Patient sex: F
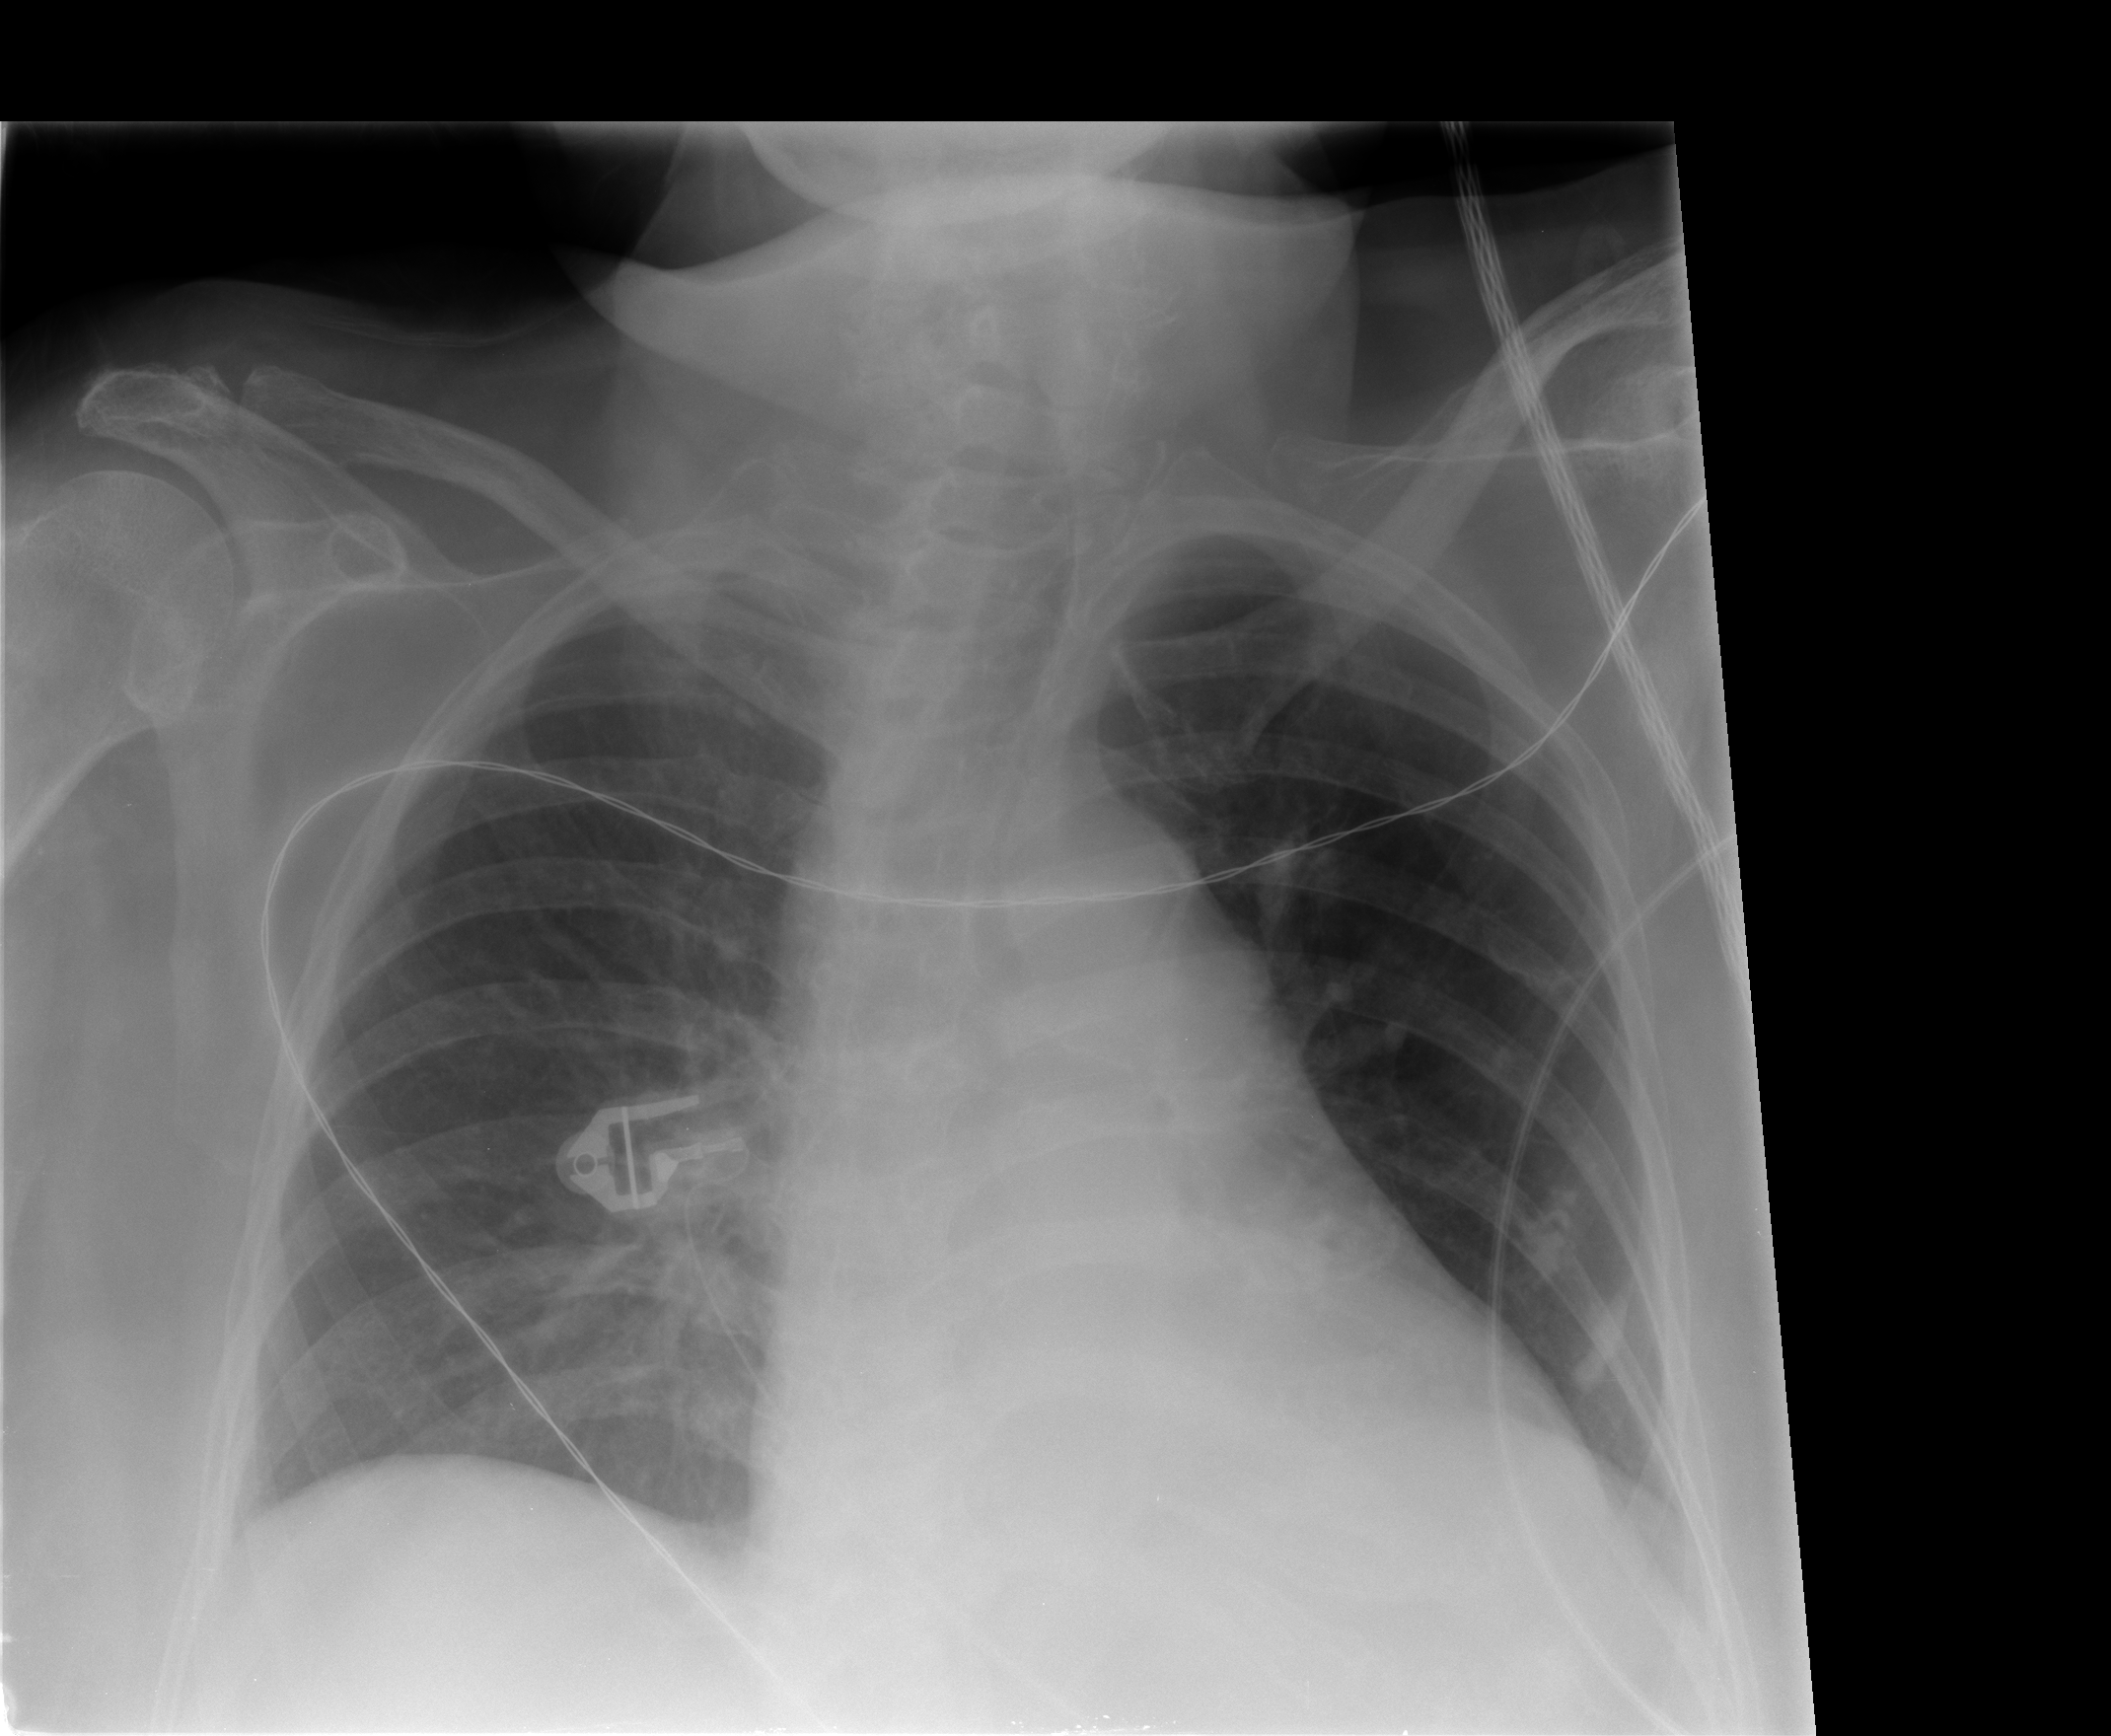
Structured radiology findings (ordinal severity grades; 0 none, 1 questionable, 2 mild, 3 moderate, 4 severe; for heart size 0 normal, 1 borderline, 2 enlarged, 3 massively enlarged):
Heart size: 0
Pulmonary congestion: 1
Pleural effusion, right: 0
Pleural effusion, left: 0
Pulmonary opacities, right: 0
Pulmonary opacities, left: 0
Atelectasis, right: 2
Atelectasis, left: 2